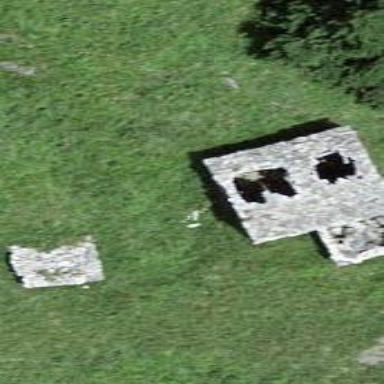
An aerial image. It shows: Historic building in ruins.